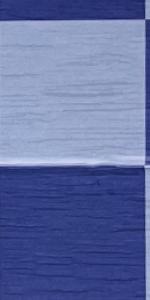
Label: Empty